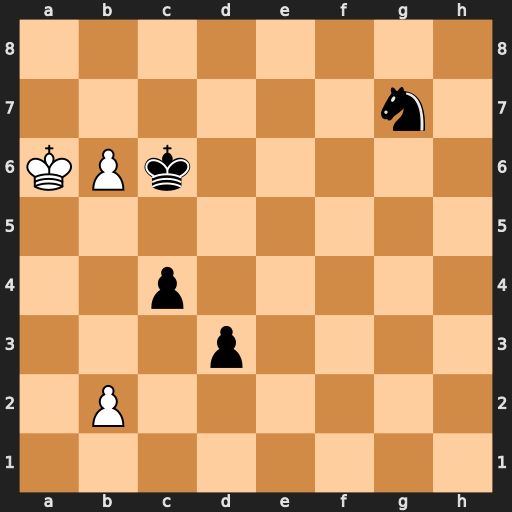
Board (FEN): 8/6n1/KPk5/8/2p5/3p4/1P6/8
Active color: w
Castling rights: -
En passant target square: -
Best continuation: b7 Ne6 b8=Q